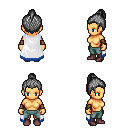
a pixel art fantasy rpg character, female body template, human, tanned skin, white trimmed cape, teal pants, gray short topknot hairstyle, leather bracers, maroon shoes, four views (front, back, left, right), 2x2 character sprite sheet, small pixel art, hard edges, no anti-aliasing